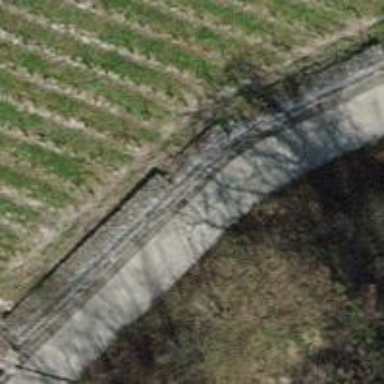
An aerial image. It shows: Agricultural track with grade1 surface.